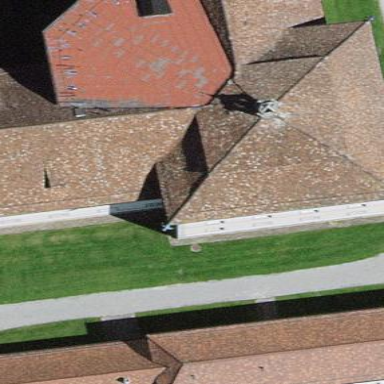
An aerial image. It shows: Building featuring pyramidal roof made of roof tiles.